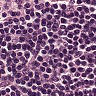
Metastatic tissue present: no